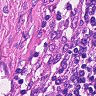
Metastatic tissue present: no